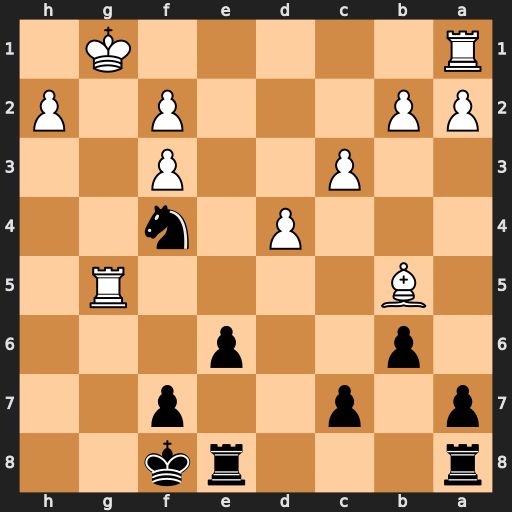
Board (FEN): r3rk2/p1p2p2/1p2p3/1B4R1/3P1n2/2P2P2/PP3P1P/R5K1
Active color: b
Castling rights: -
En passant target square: -
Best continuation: Nh3+ Kg2 Nxg5